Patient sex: M
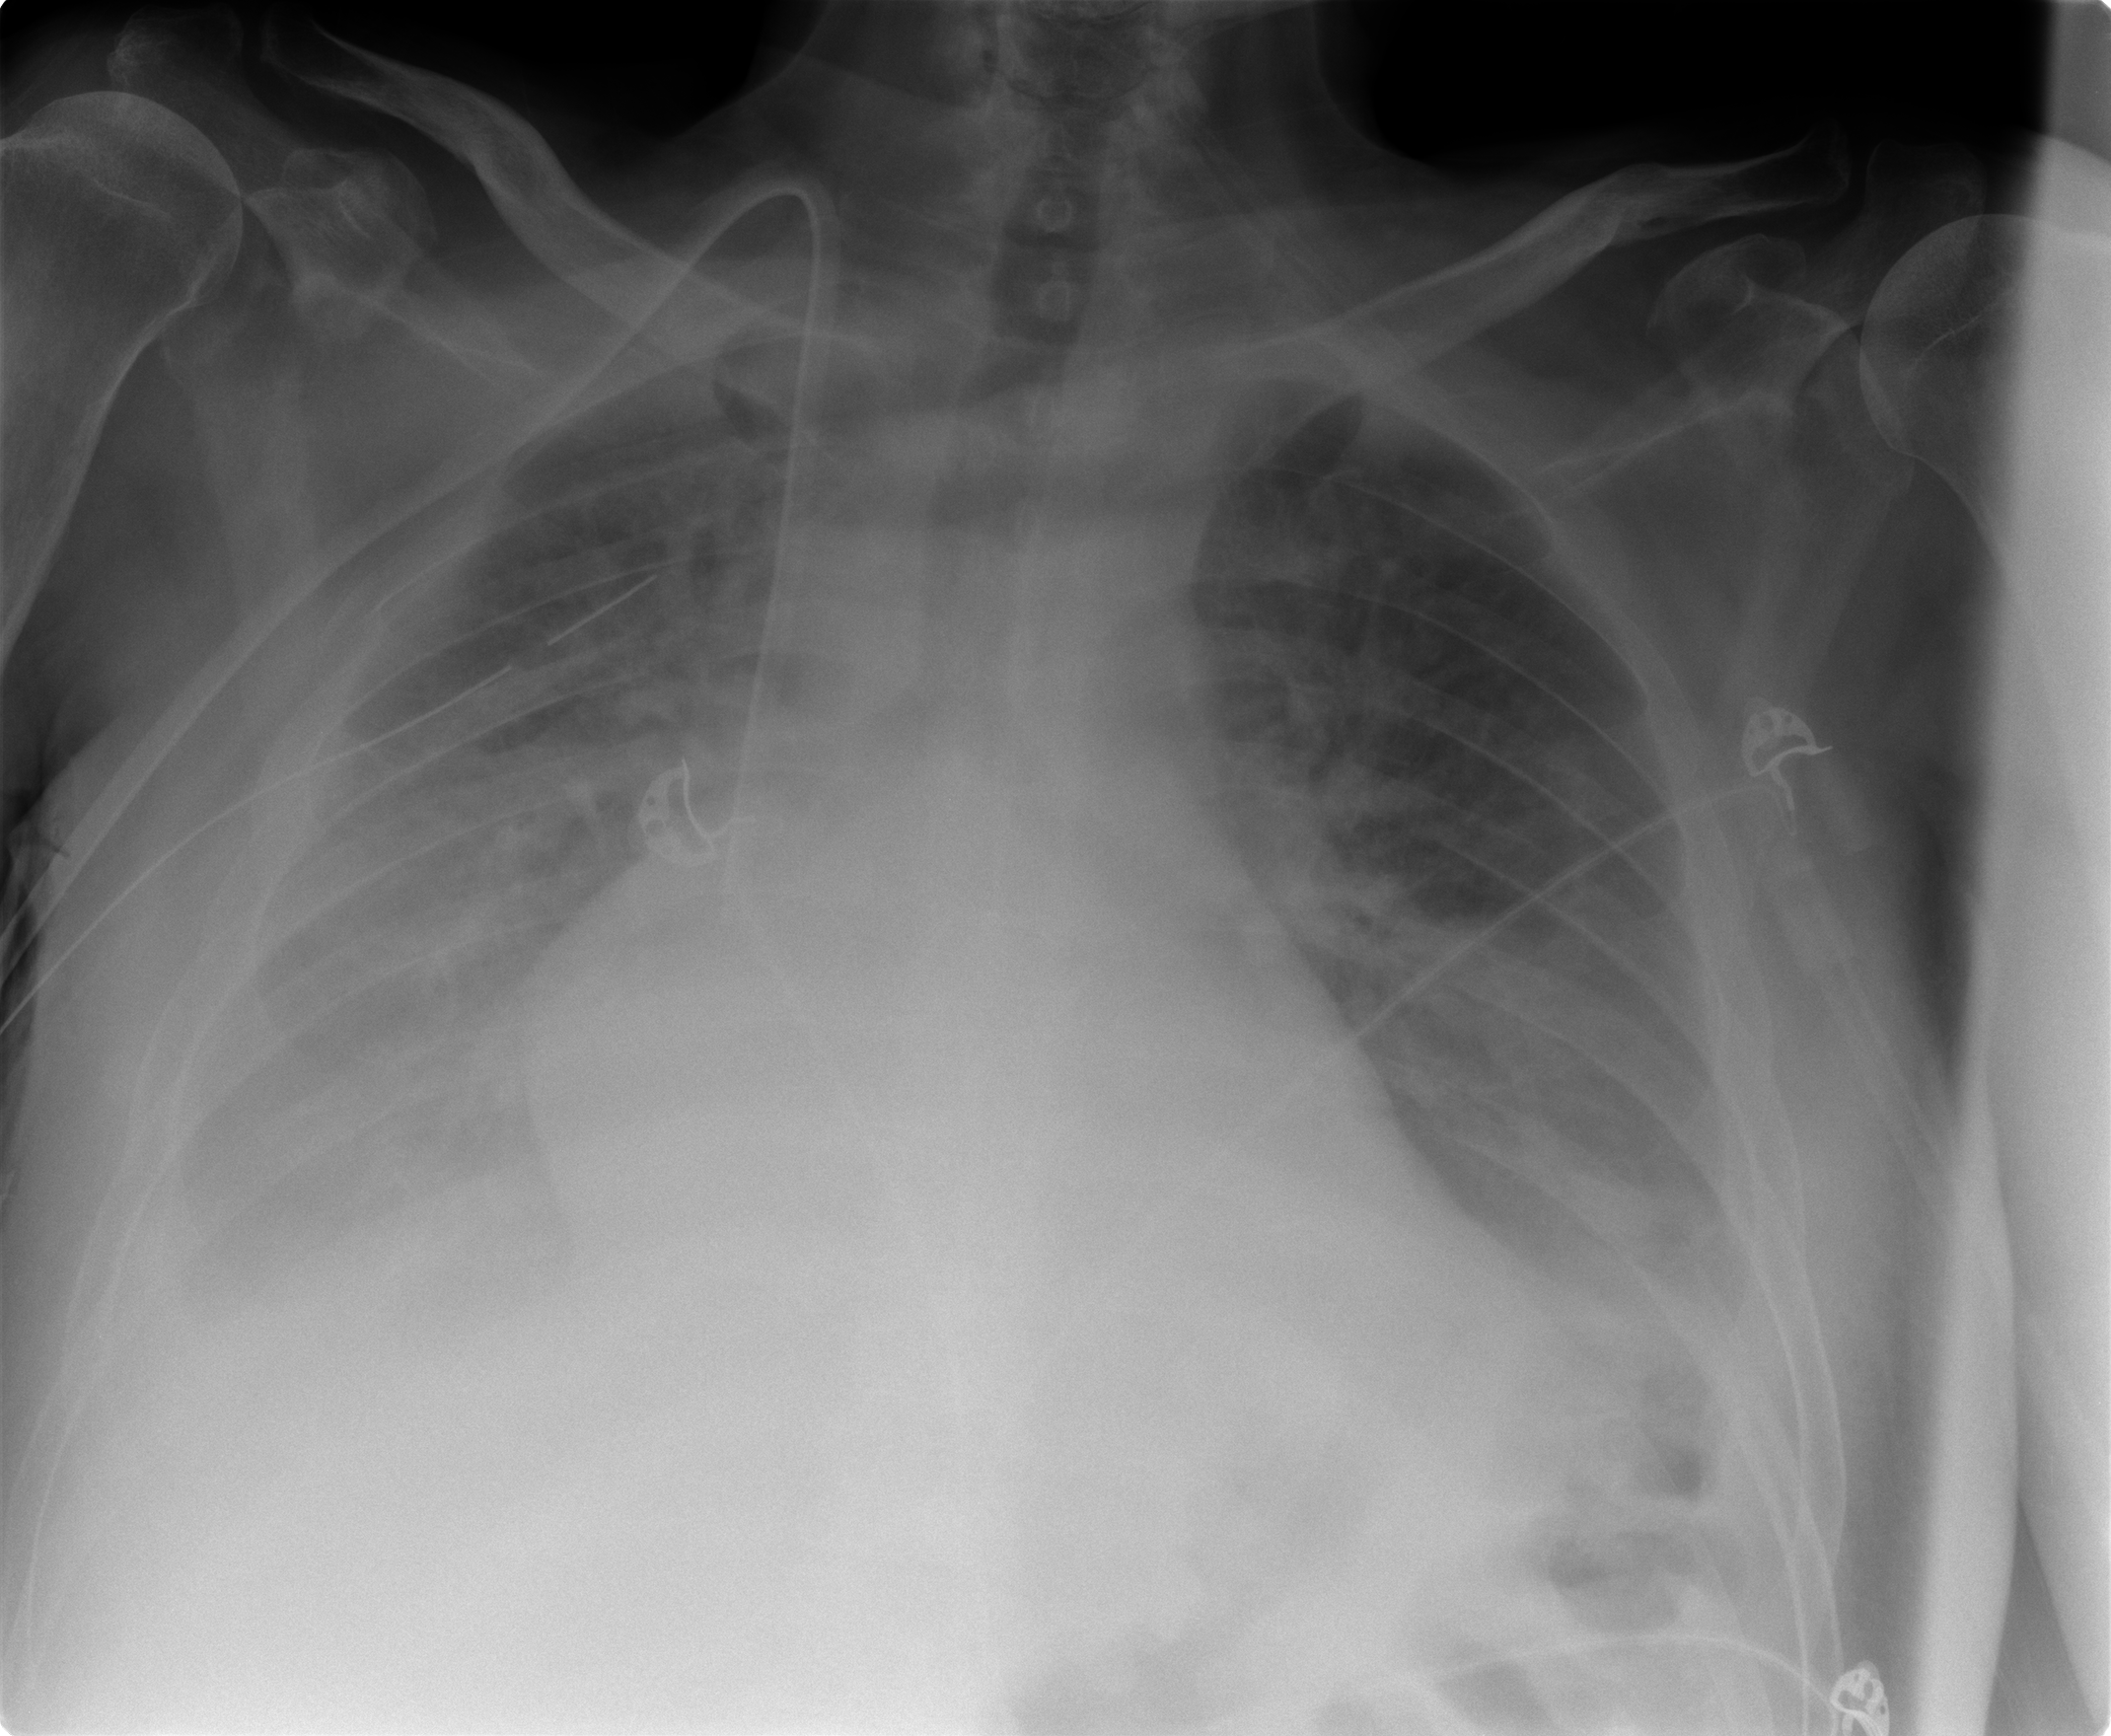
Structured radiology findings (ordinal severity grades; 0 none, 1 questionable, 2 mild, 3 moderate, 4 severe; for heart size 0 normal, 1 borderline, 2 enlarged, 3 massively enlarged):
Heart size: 2
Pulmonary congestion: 3
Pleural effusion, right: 3
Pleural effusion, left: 2
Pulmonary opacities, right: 2
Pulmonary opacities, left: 2
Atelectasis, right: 3
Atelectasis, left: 2